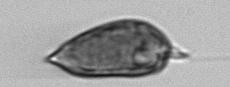
Label: Prorocentrum_micans